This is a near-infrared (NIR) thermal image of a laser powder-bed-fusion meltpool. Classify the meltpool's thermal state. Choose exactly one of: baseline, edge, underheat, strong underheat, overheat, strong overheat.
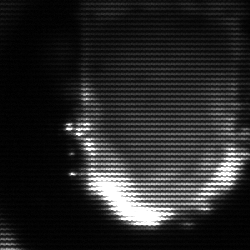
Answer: baseline